Interaction volume radius: 10 \u00c5
Interaction volume height: 20 \u00c5
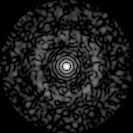
Disorder parameter: 0.8402